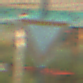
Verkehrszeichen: VorfahrtGewaehren
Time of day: MorningAfternoon
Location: Roofed (Special)
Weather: PartlyCloudy
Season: NotSpecified
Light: Natural